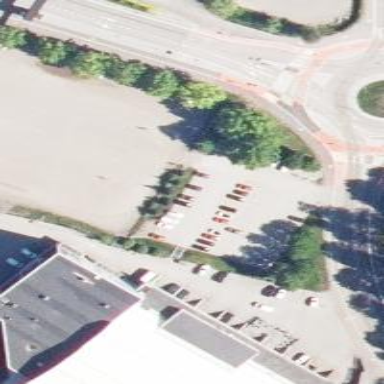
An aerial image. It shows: Parking area with surface.